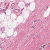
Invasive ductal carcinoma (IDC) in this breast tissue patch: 0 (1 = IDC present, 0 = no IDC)